Aerial crown-view tile of a tropical tree (Barro Colorado Island, Panama), acquired 20250414:
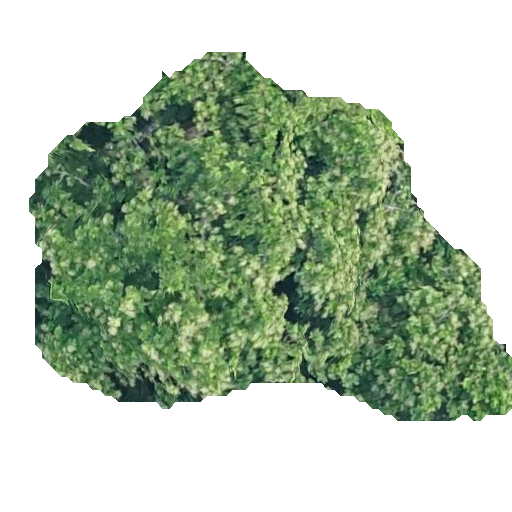
Species: Anacardium excelsum
GBIF accepted scientific name: Anacardium excelsum
Crown area: 183.684 m²